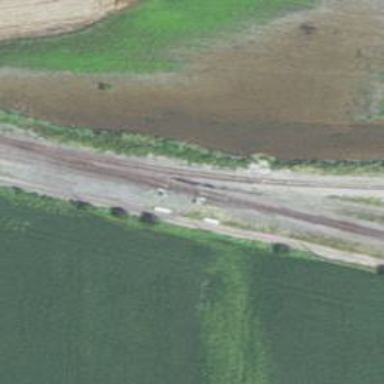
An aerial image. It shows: Junction on the railway.